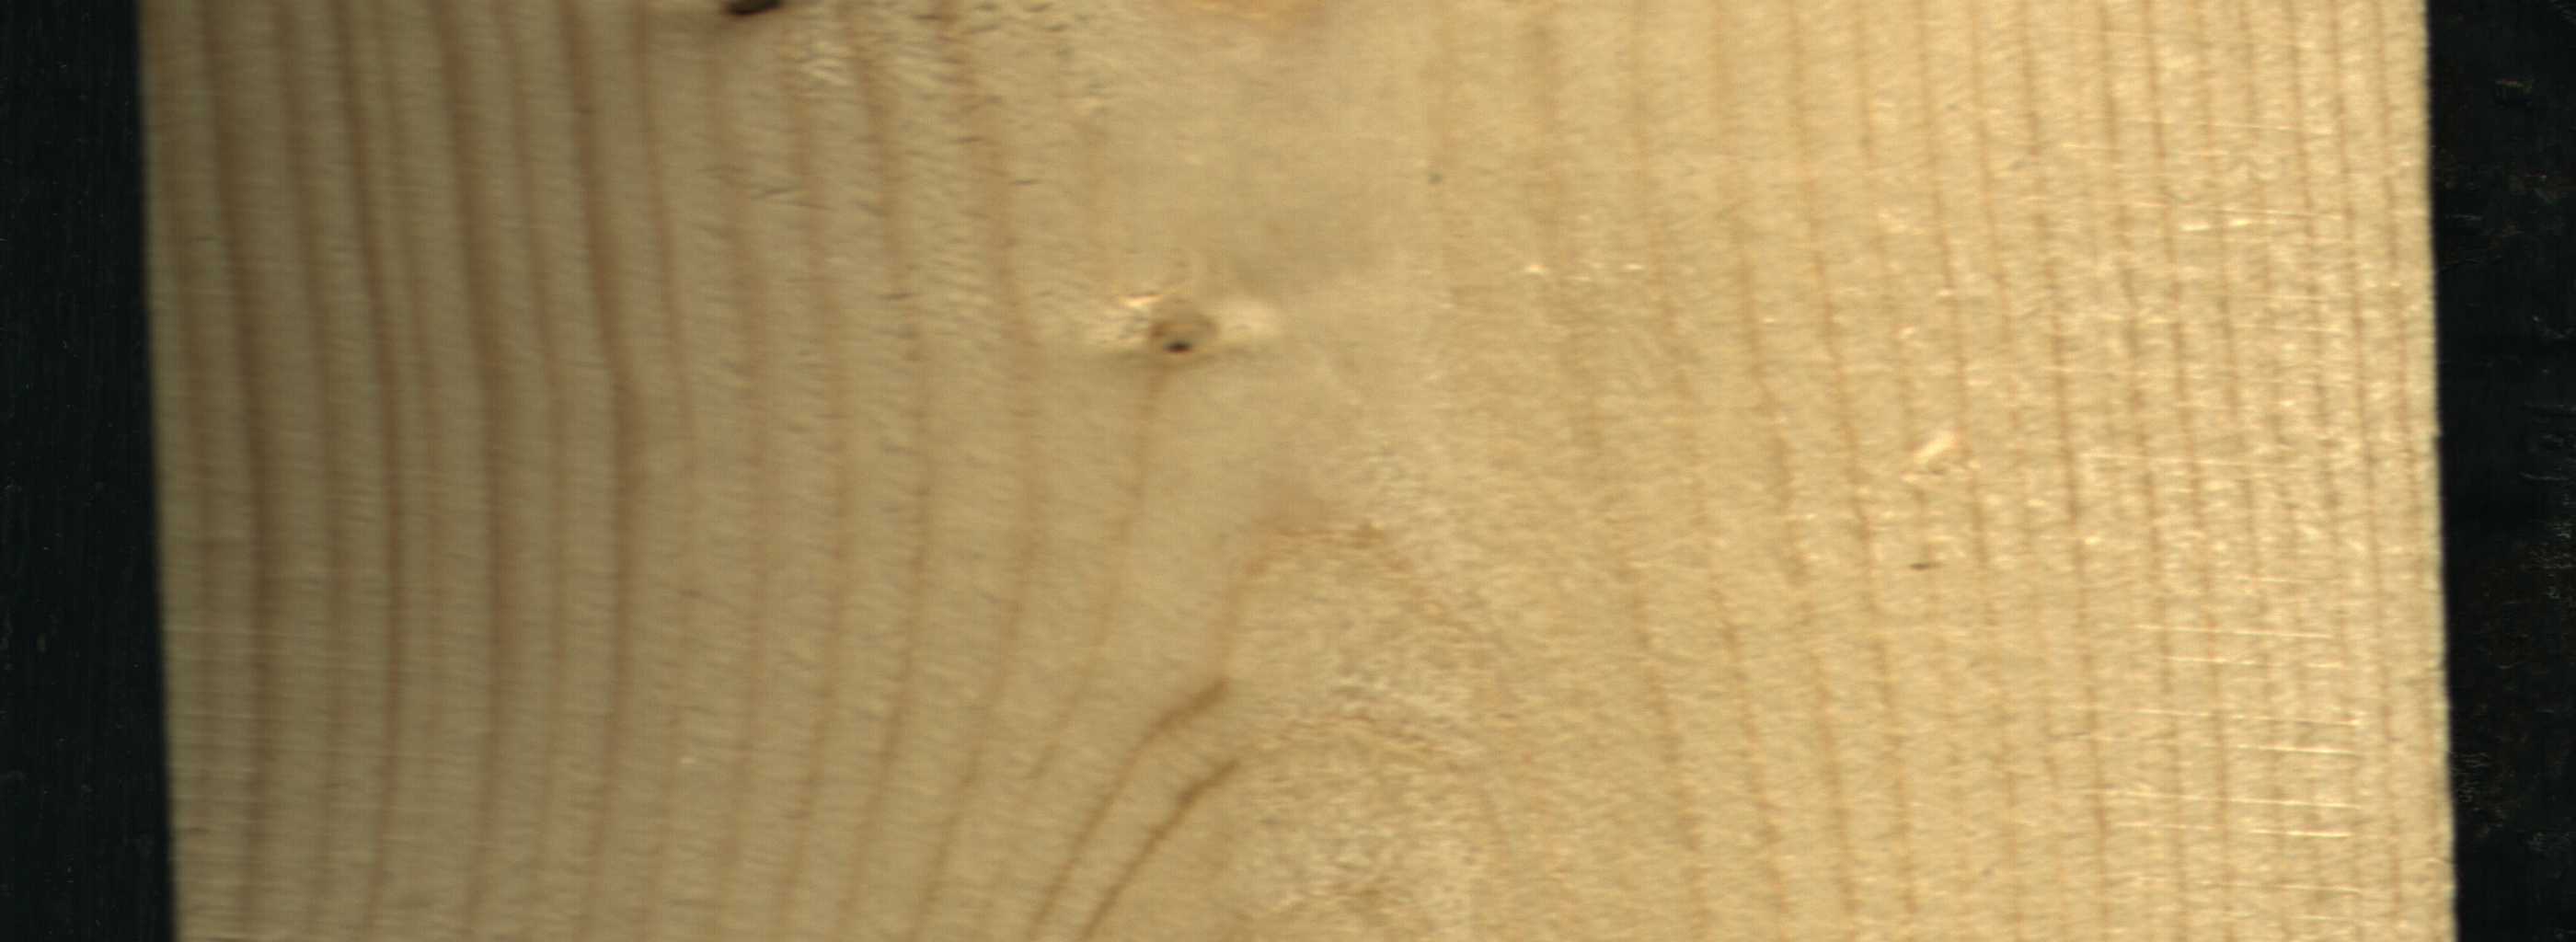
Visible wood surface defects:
Dead_Knot
Live_Knot